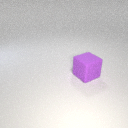
large purple rubber cube